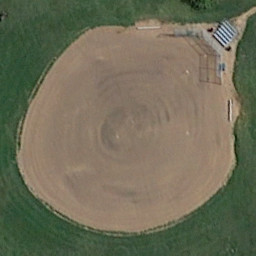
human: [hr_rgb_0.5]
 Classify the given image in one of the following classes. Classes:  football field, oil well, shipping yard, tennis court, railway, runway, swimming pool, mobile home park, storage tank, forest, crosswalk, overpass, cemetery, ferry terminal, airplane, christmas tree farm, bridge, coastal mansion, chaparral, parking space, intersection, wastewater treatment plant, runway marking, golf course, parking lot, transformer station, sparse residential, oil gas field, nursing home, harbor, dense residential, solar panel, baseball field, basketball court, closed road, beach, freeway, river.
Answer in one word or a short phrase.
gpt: baseball field